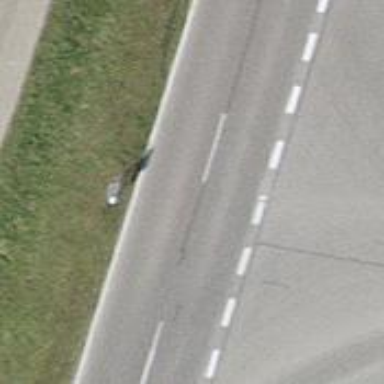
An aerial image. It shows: Tertiary road.